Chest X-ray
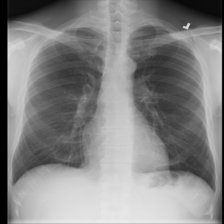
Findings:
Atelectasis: negative
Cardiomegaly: negative
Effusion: negative
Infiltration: positive
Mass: negative
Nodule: negative
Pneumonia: negative
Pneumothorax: negative
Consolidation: negative
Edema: negative
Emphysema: negative
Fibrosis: negative
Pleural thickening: negative
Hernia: negative